Field crop: maize
Growth stage: 2
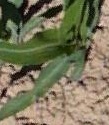
Species: maize